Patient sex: M
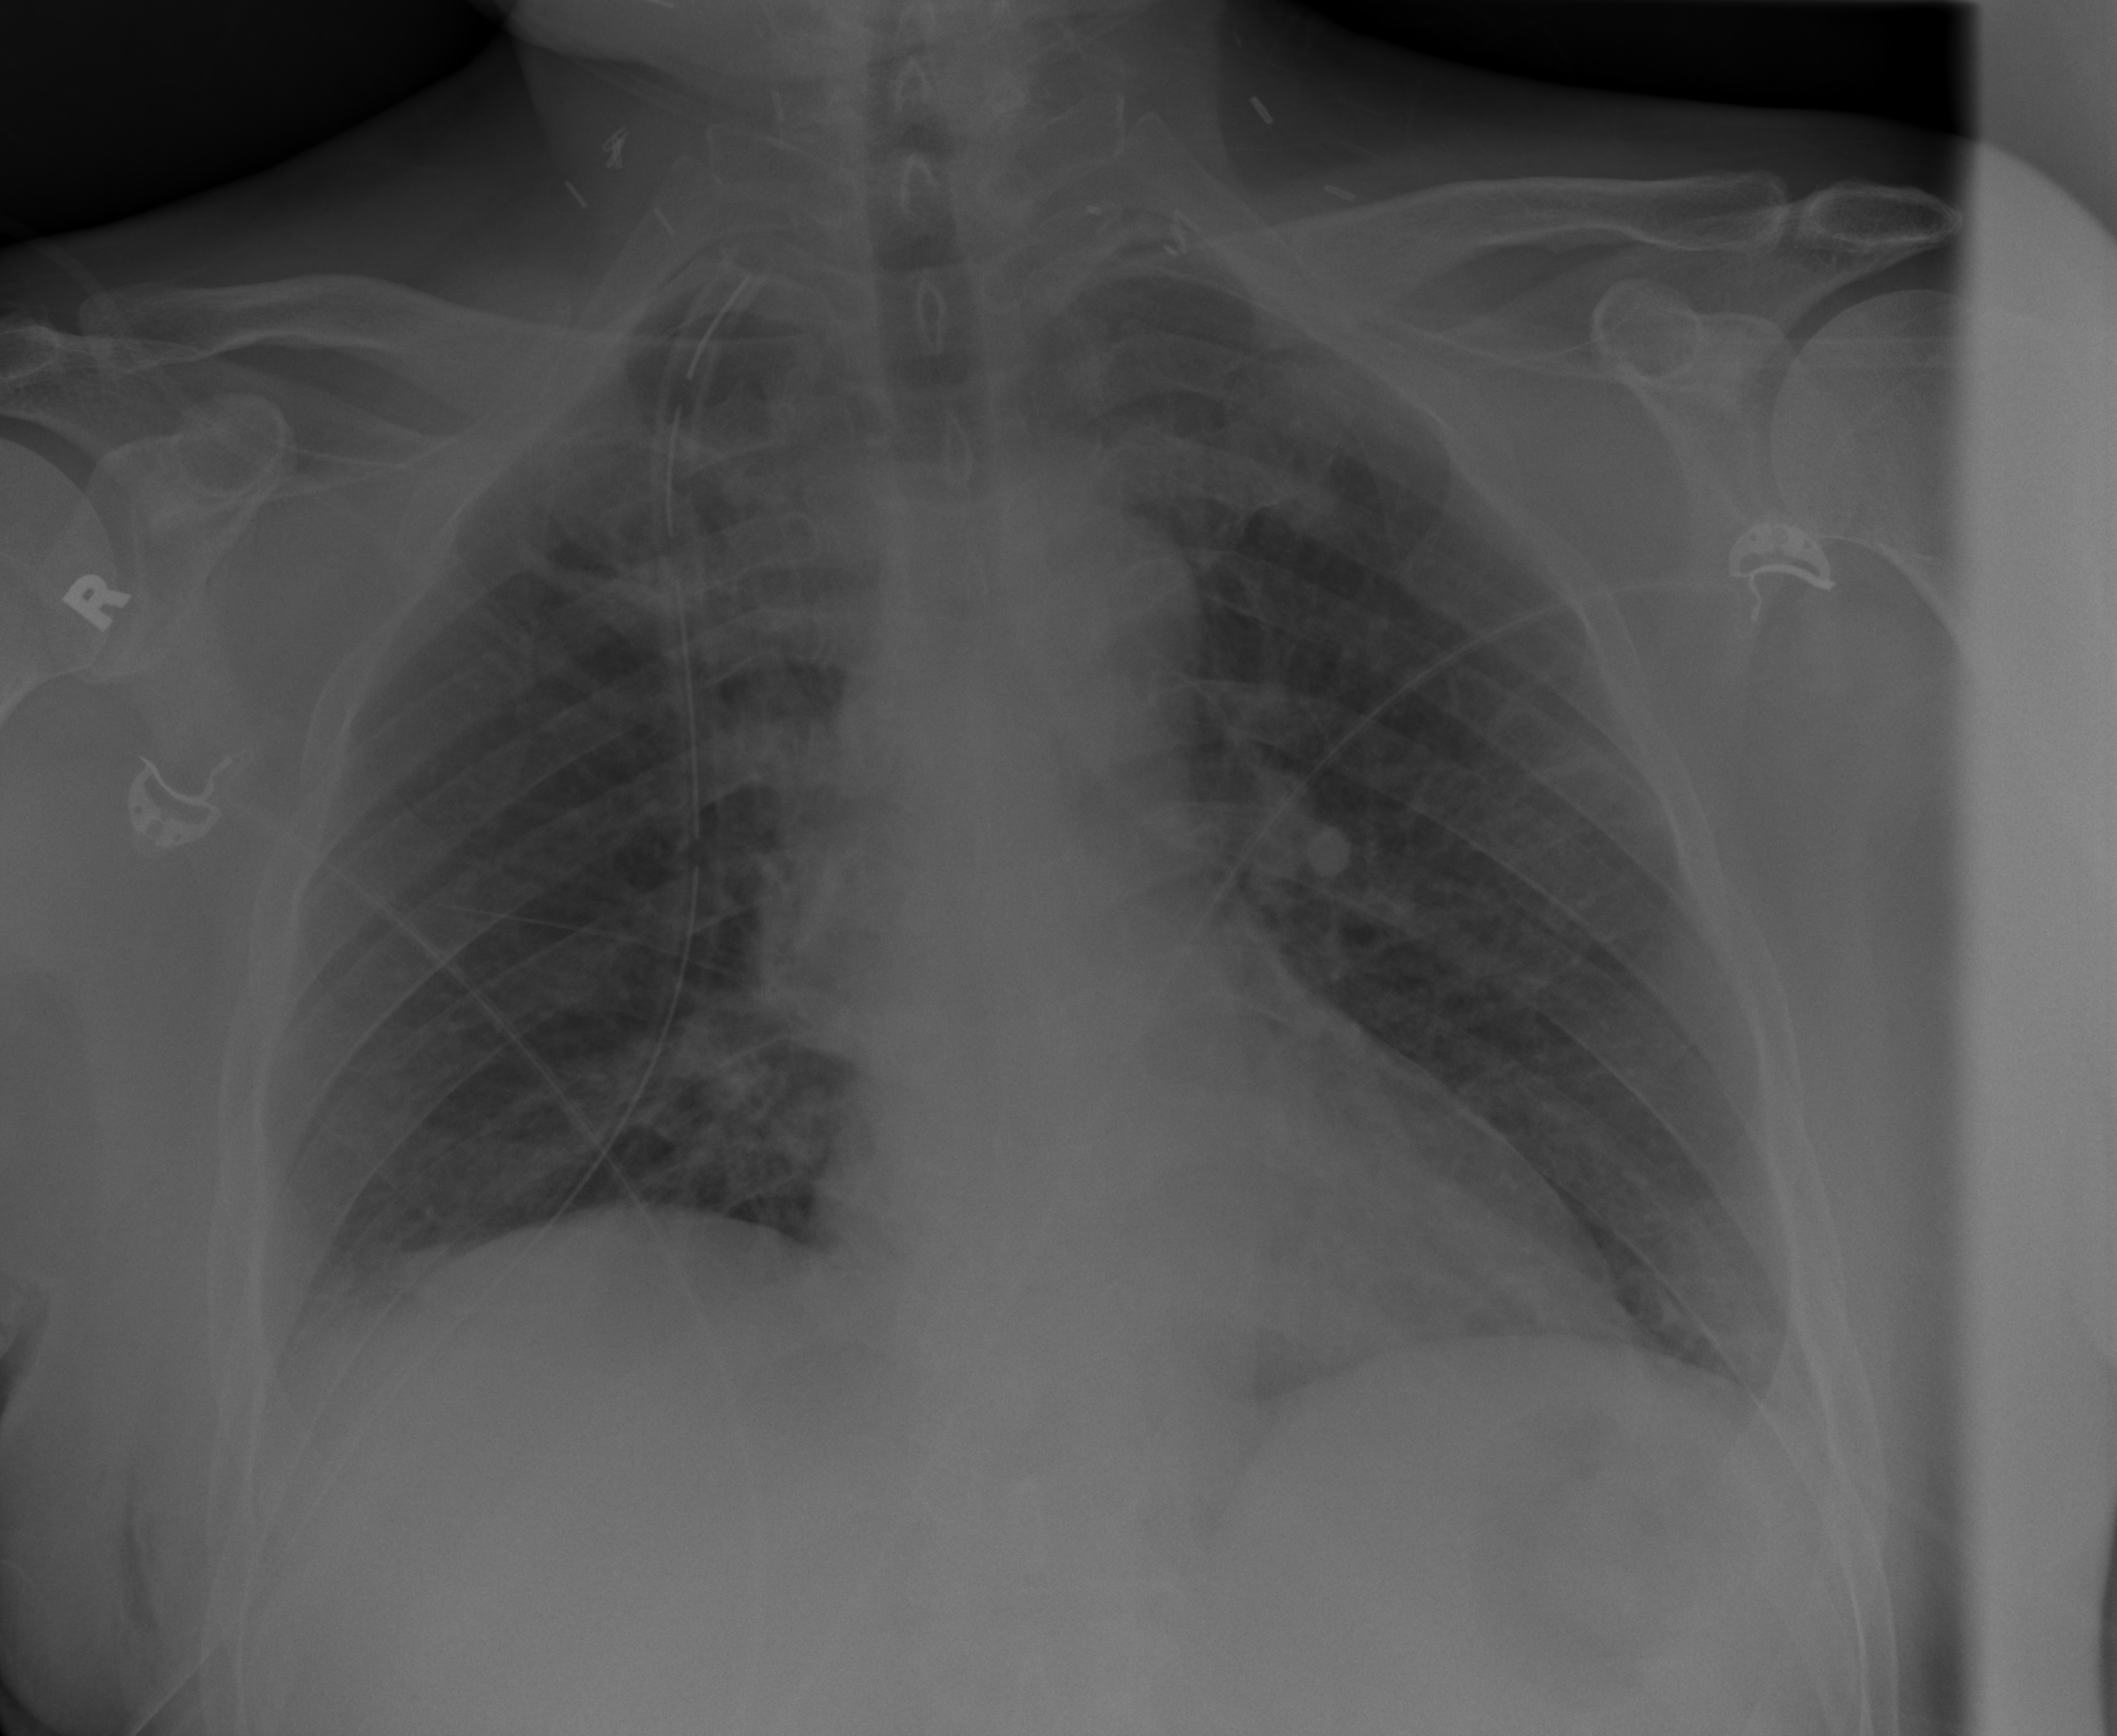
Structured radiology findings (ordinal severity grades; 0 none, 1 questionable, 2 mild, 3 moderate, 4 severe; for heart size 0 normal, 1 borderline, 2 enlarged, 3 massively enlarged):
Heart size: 0
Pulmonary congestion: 2
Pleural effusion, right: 2
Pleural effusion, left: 0
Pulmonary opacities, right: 0
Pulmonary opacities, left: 0
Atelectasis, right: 2
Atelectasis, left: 2